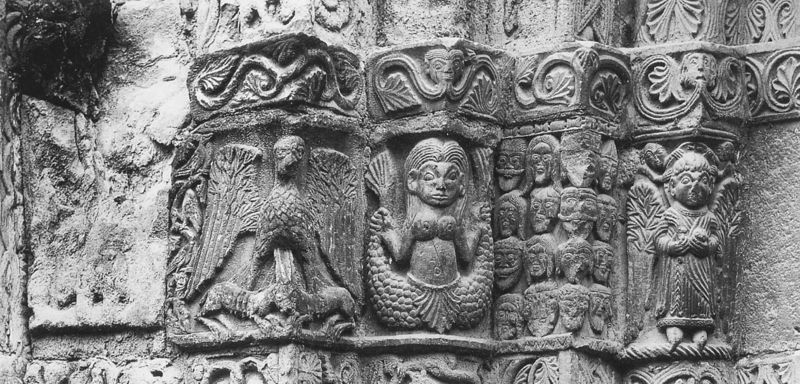
Titel: Pavia, S. Michele Maggiore
Standort: Pavia, S. Michele Maggiore (EU - I)
Schlagwörter: adler, blätter, felsen, flügel, gott, mann, vogel, weiß, menschen, brust, grau, köpfe, schwarz, säulen, tiere, muster, alt, bart, gesichter, wand, architektur, federn, stein, steine, bild, kirche, haare, gotik, pferd, pferde, schuppen, engel, schwanz, relief, brüste, schnabel, bogen, mauer, detail, foto, antike, sex, nixe, portal, sims, heiligenschein, quader, sandstein, götter, nymphe, fresken, romanik, geier, schwingen, heiliger, meerjungfrau, mäander, flossen, dämonen, geister, flosse, schwanzflosse, romanisch, gewände, freske, apostel, ficken, saeule, hure, runen, verwittert, homo, merrjungfrau, steinhauer, fotze, blattmasken, bixe, steinpfosten, arscloch, lköpfe, romaisches kapitel, blattamsken